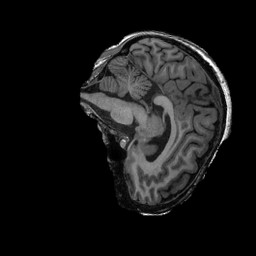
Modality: T1w
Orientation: sagittal
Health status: ill
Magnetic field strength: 3 T